Brain MRI, t2w sequence, axial 2D slice.
Patient: age 29, sex M, weight 90 kg, height 1.9 m
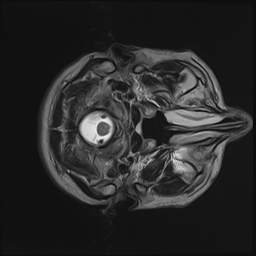